Question: Like this effect (show half of the item) how to achieve it,I try to use custom 'LinearLayoutManager', but failed because I cannot understand 'onMeasure' method.

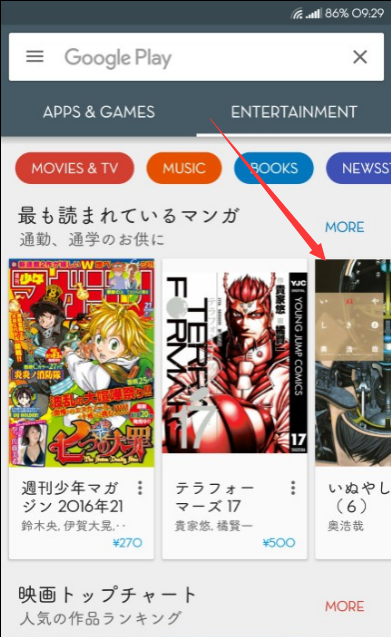
Answer: I am not sure if I understood your question, but you can try LinearLayout with 'weightSum' and assign the 'layout_weight' to child items. If you have exactly 2 child items you can provide 'weightSum' as 2 and 'layout_weight' as 1 in respective child item. Also make sure you make 'layout_width' as for child items.